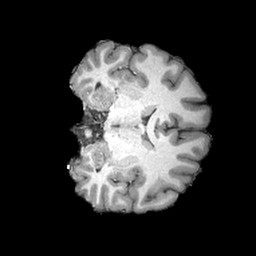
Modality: T1w
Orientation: coronal
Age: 19
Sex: female